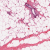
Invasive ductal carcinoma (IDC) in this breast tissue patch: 1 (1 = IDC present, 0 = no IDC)